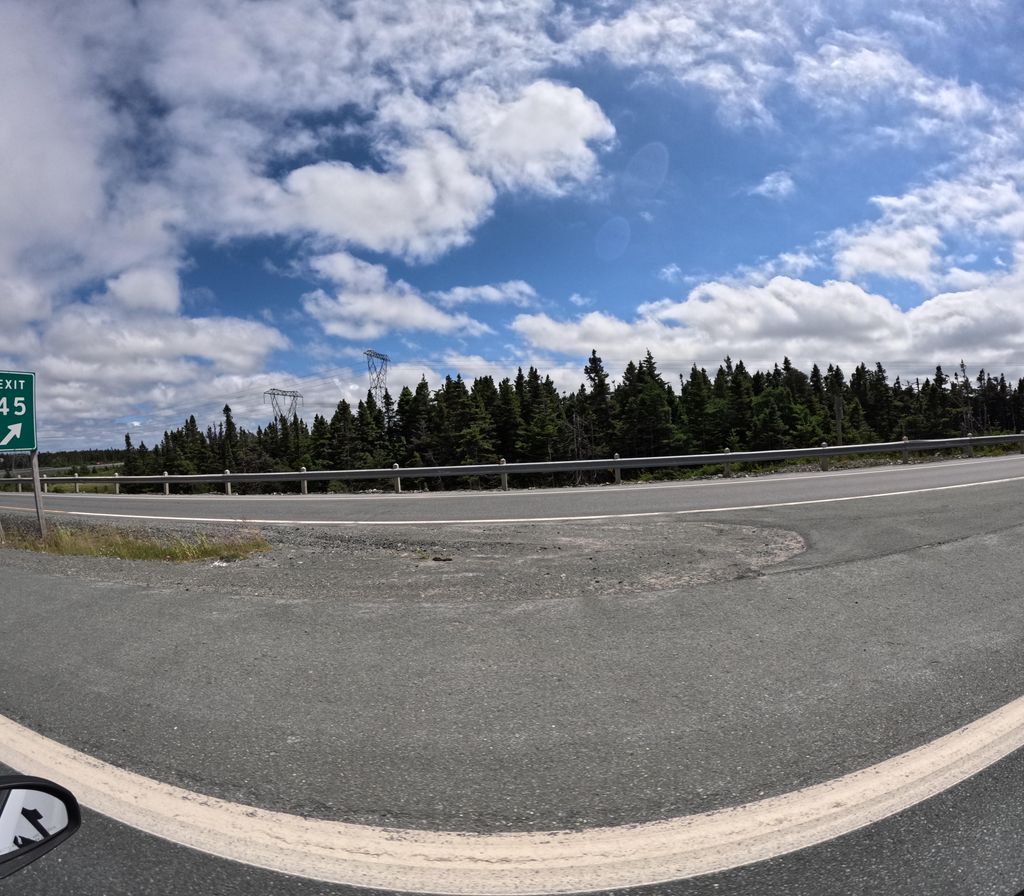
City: st_johns